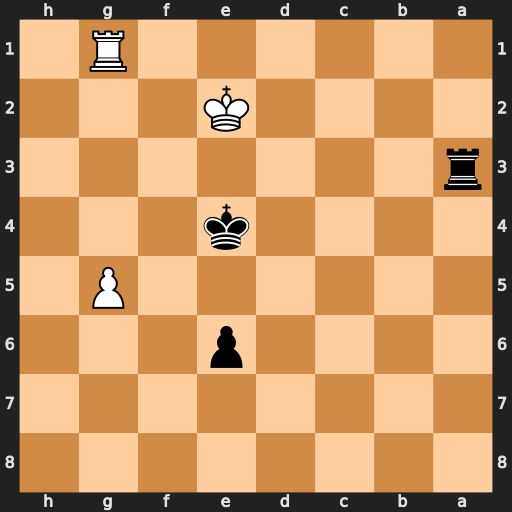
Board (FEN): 8/8/4p3/6P1/4k3/r7/4K3/6R1
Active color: b
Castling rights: -
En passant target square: -
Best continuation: Ra2+ Ke1 Kf3 Rf1+ Ke3 Kd1 Ra1+ Kc2 Rxf1